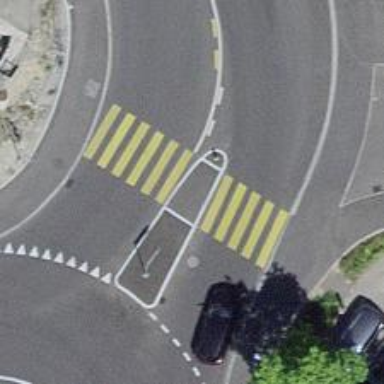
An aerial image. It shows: Uncontrolled crossing with pedestrian island.